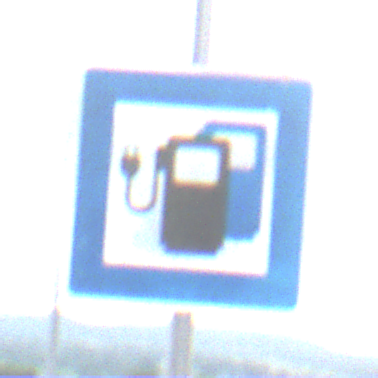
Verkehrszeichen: LadestationFuerElektrofahrzeuge
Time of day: MorningAfternoon
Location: Outdoor (RoadRail)
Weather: PartlyCloudy
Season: NotSpecified
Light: Natural